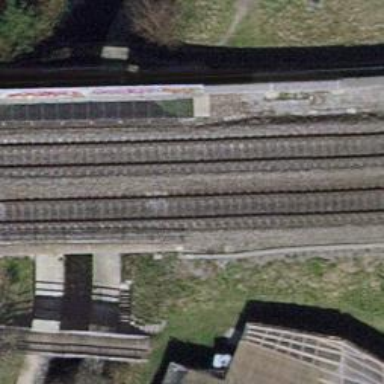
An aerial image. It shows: Bridge over railway with electrified contact lines.